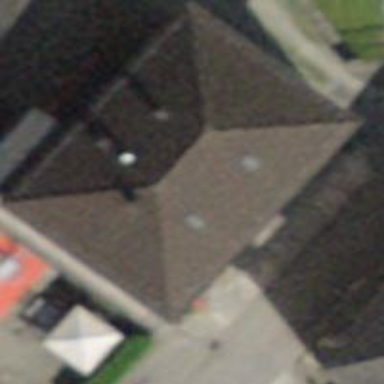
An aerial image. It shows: Café.